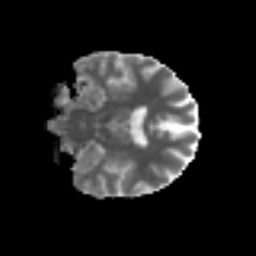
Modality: MD
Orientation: coronal
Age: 64
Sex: male
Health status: ill
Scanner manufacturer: siemens
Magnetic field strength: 3 T
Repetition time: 8.7 s
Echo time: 0.11 s